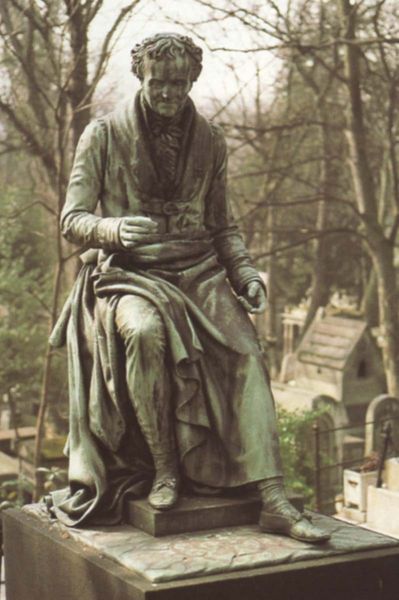
Titel: Vivant Denon
Künstler: Pierre Cartellier
Standort: Paris, Père-Lachaise, Cimetière (EU - F - Ile-de-France)
Schlagwörter: kopf, körper, mann, bäume, grün, sitzen, haar, blick, park, jung, arm, falten, kragen, sockel, stein, hände, portrait, gewand, mantel, sitzend, skulptur, statue, beine, lächeln, sitz, schuhe, dichter, metall, geländer, bronze, plastik, platte, foto, fotografie, denkmal, kupfer, denker, friedhof, grab, guss, grabmal, patina, dicher